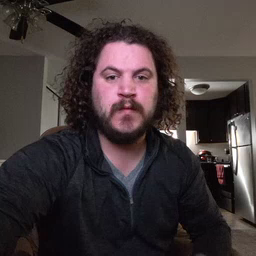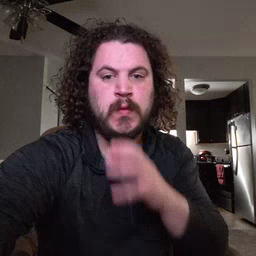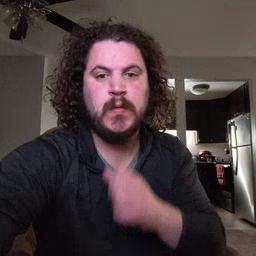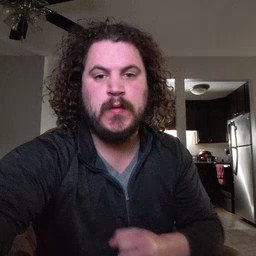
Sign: old